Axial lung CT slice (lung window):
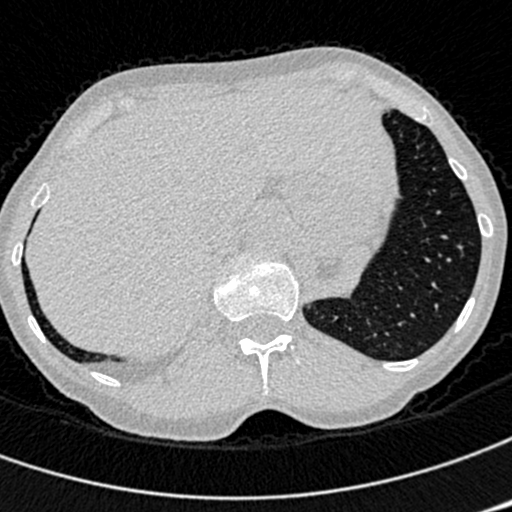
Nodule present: no